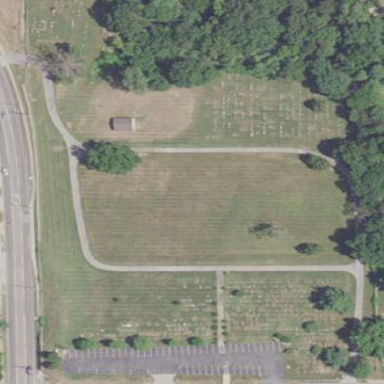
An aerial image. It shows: Cemetery.